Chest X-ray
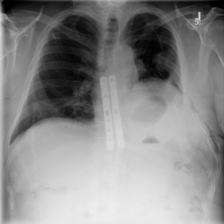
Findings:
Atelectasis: negative
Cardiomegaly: negative
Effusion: negative
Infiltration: negative
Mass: negative
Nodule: negative
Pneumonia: negative
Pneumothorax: negative
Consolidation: negative
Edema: negative
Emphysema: negative
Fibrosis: negative
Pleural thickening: negative
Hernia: negative